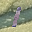
Label: 1